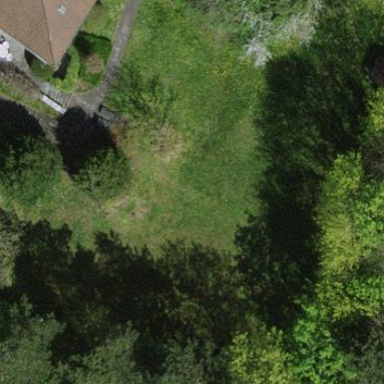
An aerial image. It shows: Garden surrounded by fence.